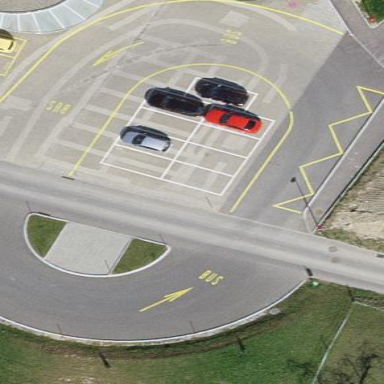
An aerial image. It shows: Parking area.